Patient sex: M
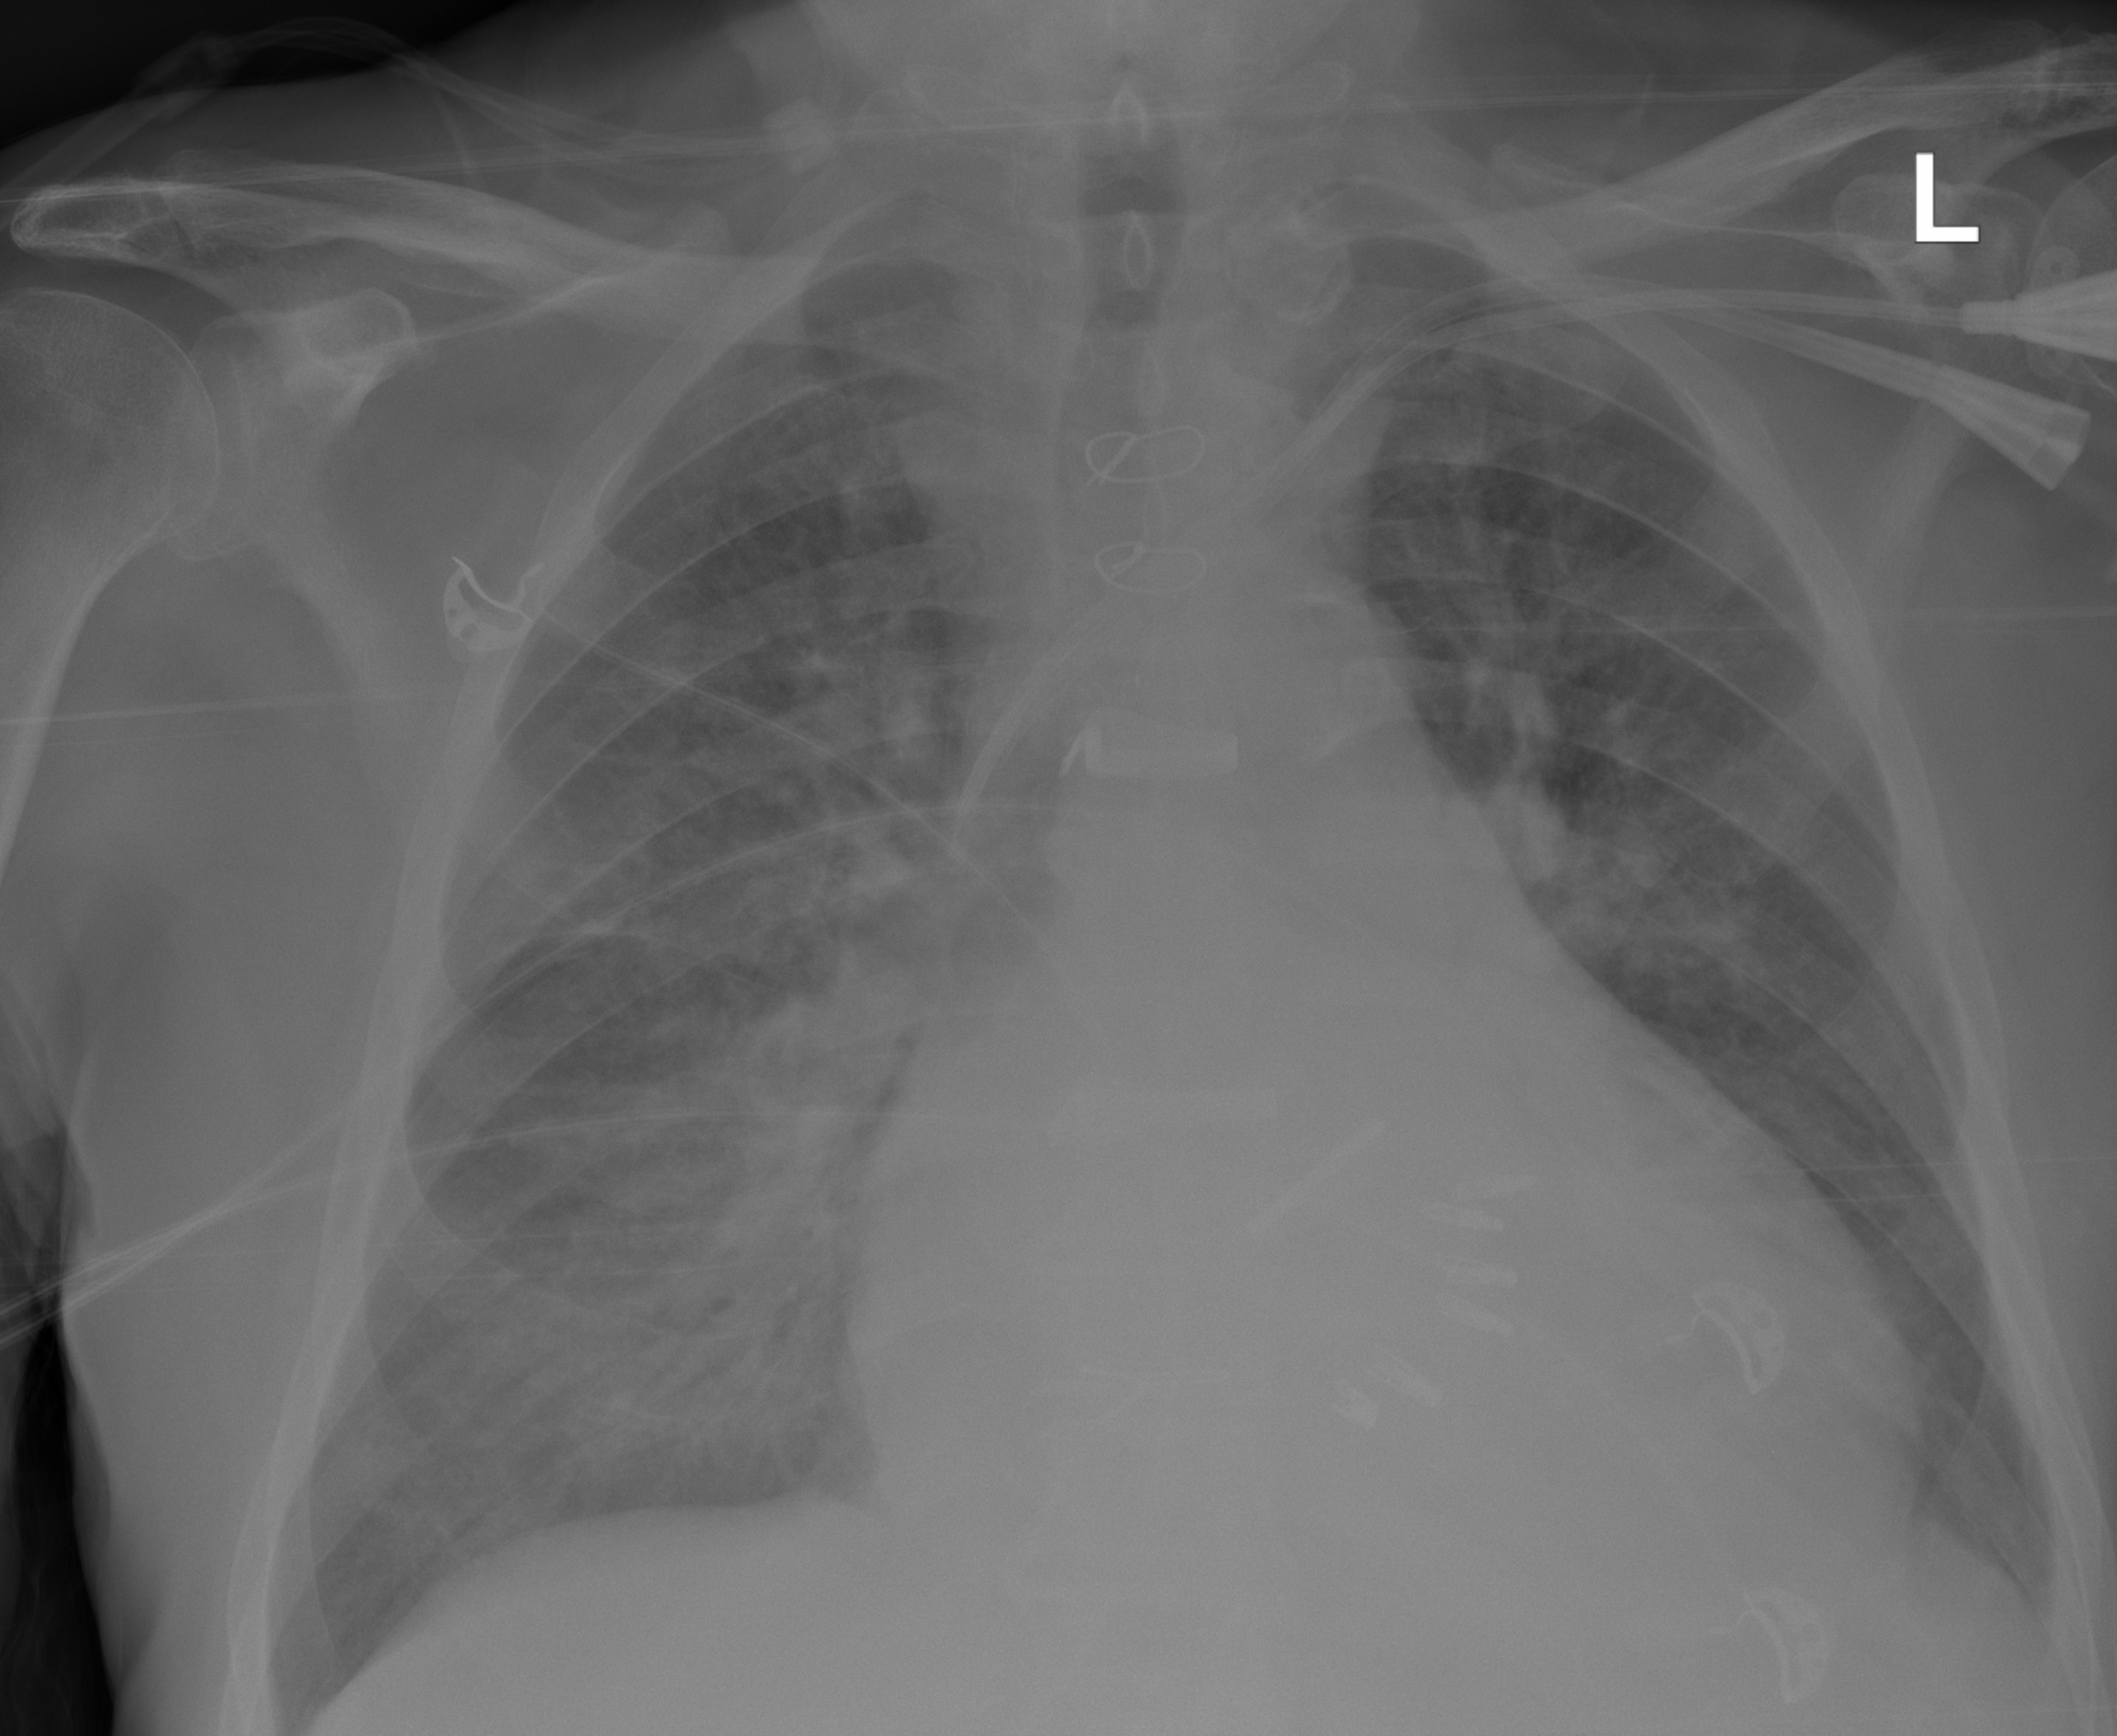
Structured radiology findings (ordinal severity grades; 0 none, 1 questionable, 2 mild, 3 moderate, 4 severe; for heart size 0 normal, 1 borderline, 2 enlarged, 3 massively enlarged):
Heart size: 2
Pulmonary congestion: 3
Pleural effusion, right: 0
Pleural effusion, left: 0
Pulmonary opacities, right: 2
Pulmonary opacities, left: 2
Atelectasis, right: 0
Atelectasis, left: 0